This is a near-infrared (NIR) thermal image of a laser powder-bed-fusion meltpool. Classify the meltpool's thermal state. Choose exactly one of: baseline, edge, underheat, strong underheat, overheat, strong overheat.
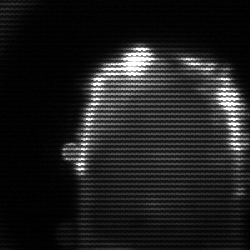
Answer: baseline